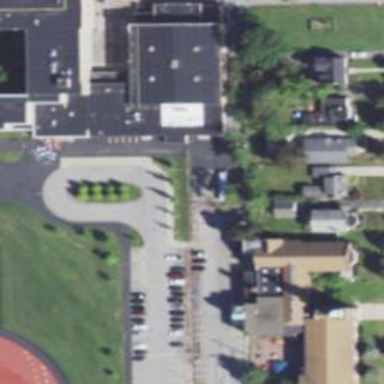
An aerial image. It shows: Parking space.